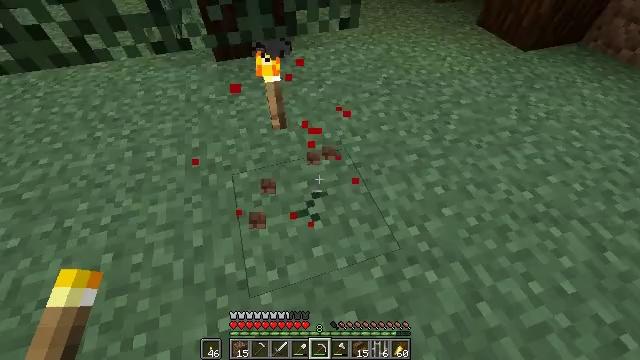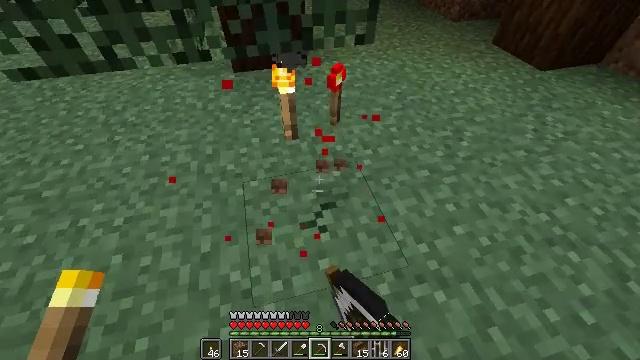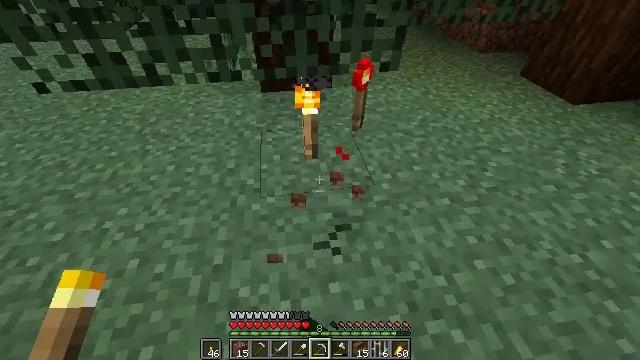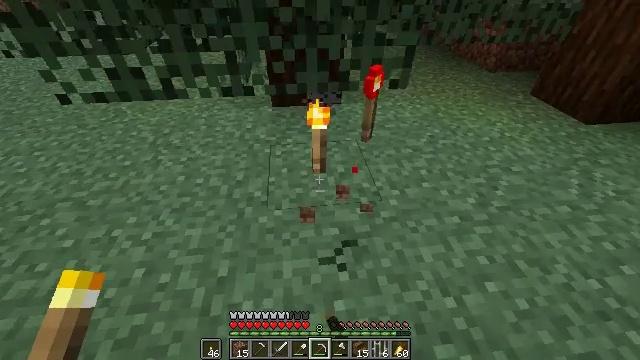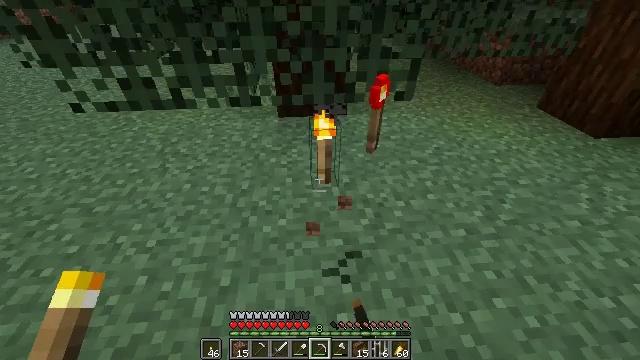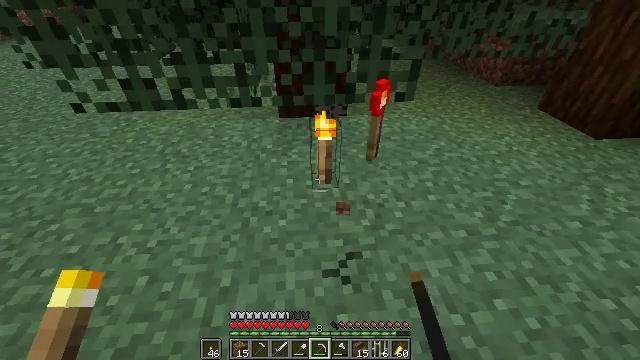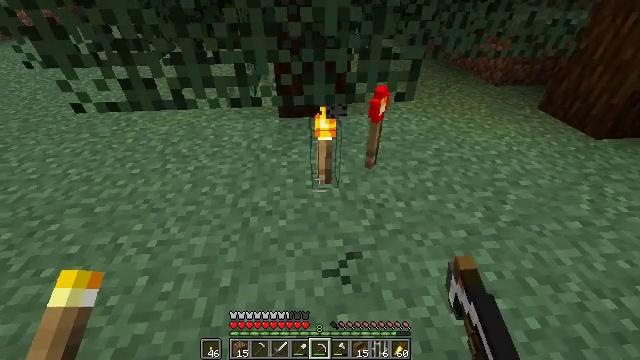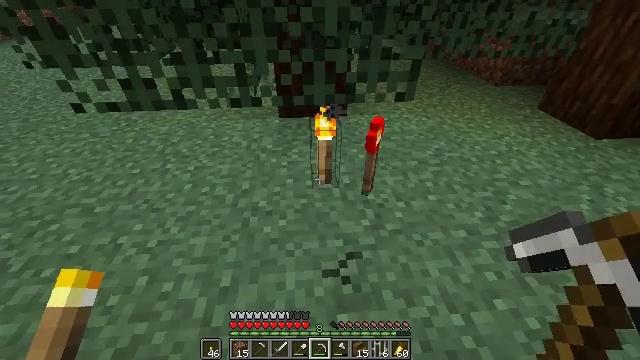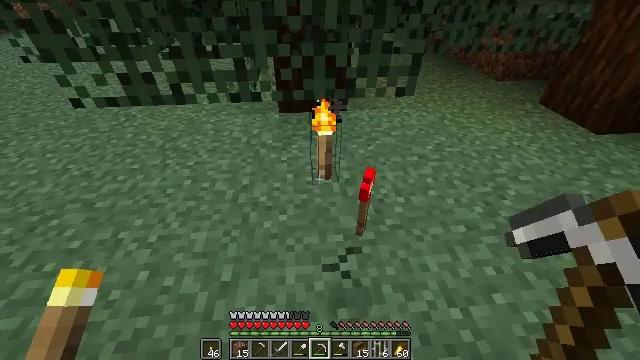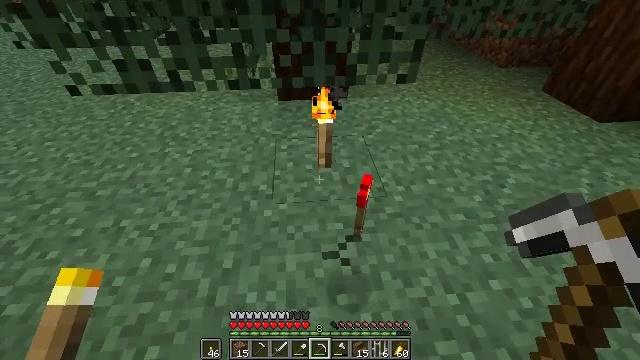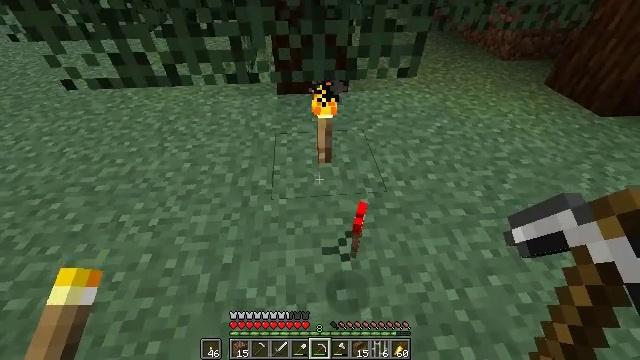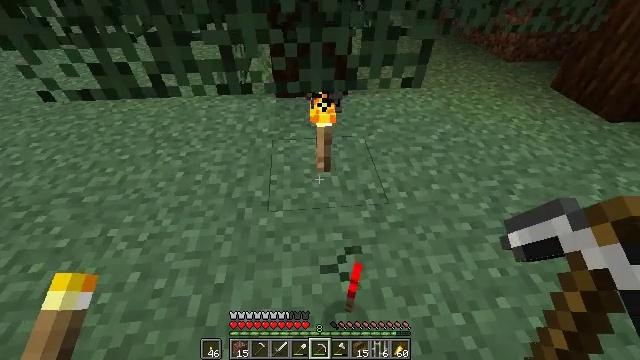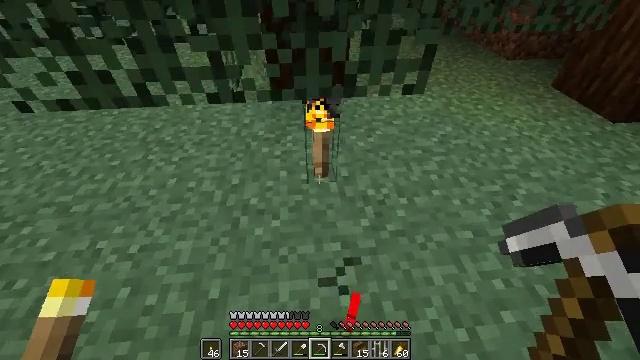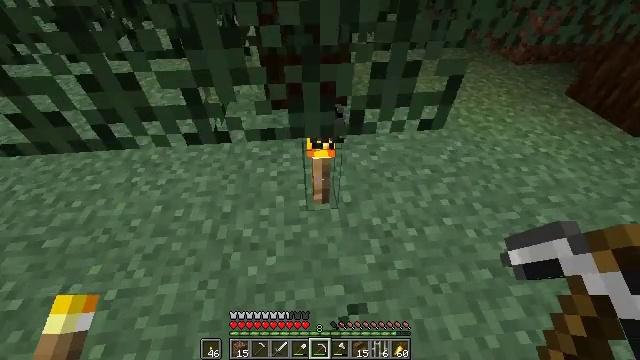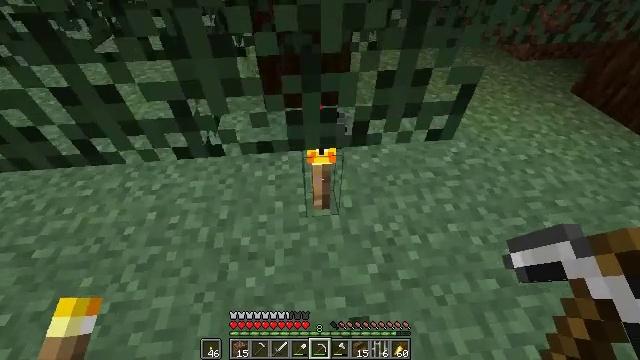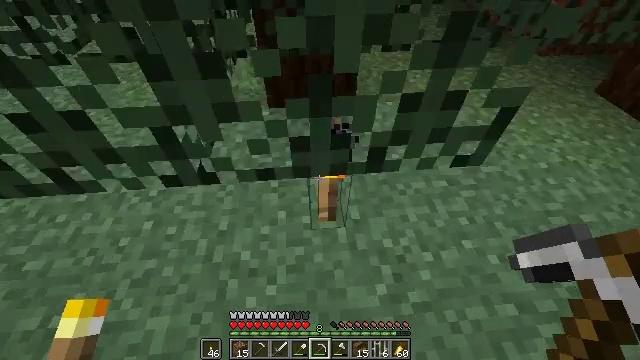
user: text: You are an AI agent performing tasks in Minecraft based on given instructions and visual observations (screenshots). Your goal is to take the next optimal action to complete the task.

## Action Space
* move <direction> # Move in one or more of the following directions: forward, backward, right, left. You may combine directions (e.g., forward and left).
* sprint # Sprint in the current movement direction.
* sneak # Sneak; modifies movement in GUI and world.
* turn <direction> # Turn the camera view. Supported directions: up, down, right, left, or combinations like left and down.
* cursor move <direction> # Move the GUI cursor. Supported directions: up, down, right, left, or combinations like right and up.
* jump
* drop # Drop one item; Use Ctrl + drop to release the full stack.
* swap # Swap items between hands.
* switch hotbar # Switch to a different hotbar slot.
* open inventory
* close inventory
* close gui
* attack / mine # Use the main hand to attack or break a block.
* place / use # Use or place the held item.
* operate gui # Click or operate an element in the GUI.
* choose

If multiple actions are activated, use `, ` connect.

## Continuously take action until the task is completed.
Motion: motion action
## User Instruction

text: Disassemble the powered rail from the track.
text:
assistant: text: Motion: turn left and up
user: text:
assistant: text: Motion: turn left and up
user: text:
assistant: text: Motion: turn left and up
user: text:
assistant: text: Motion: turn left and up
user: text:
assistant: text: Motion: no_op
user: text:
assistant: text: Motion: no_op
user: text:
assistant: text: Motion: no_op
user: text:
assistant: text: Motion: turn down
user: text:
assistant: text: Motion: turn down
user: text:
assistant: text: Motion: move forward, turn down
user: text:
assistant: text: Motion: move forward
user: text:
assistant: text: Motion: move forward
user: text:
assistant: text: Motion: move forward
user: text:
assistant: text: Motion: move forward, turn down
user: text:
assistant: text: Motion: move forward, turn left and down
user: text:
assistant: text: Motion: move forward, turn left and down
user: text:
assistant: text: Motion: move forward, turn left
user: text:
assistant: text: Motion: move forward, turn left and up
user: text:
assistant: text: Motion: move forward and move left, turn left and up
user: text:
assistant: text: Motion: move forward and move left, turn left and up
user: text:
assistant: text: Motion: move forward and move left, turn left and up
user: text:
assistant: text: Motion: move forward and move left, turn up
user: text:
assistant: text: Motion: move forward and move left
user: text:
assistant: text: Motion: move forward
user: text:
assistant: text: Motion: move forward
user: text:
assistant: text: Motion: move forward, sprint
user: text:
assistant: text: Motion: move forward, sprint
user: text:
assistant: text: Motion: move forward, sprint
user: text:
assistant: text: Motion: move forward, sprint, turn left
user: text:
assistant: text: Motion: move forward, sprint, turn left